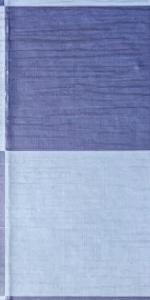
Label: Empty